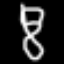
Label: hourglass